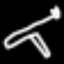
Label: airplane